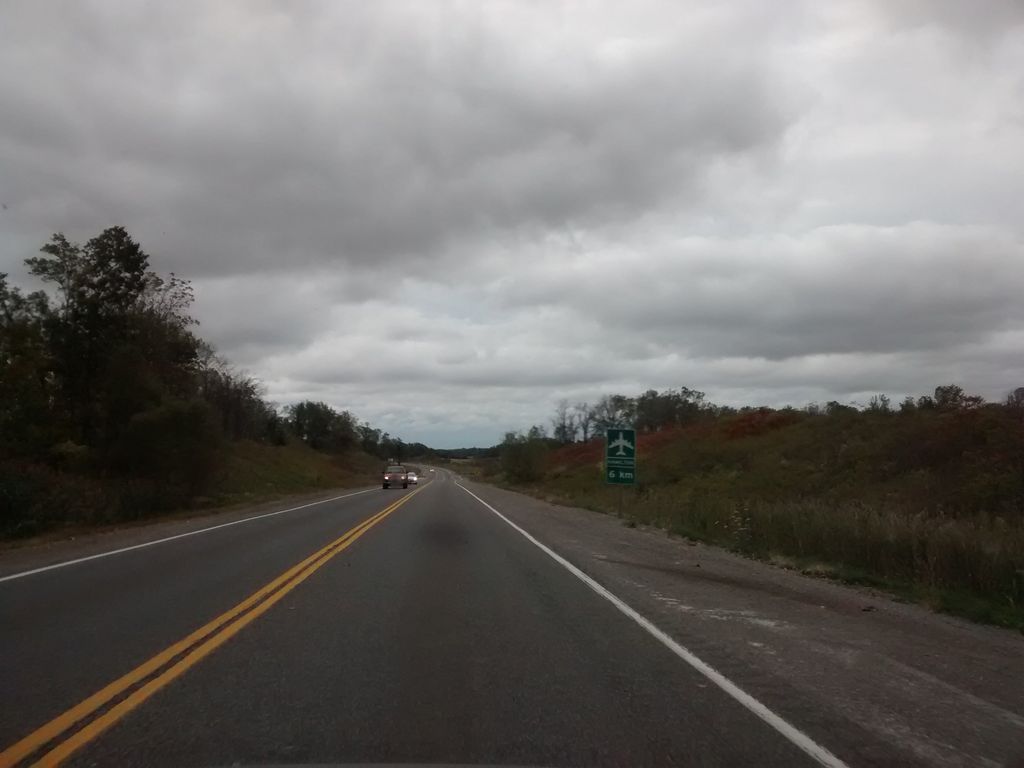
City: hamilton